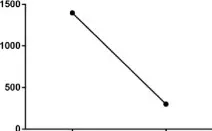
Serum HCG.
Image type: pathology (immunostaining)